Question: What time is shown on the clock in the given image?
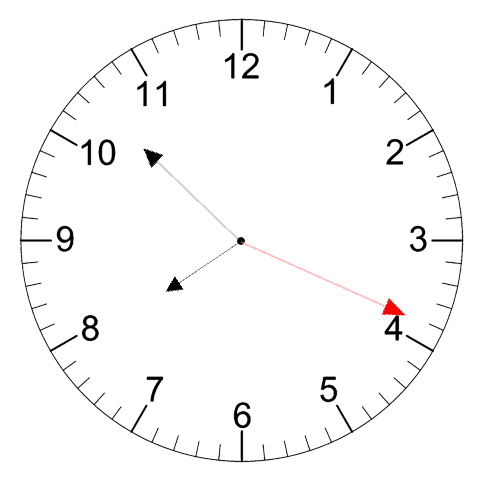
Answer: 07:52:19